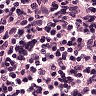
Metastatic tissue present: no